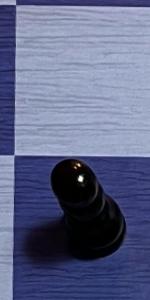
Label: Pawn_Black